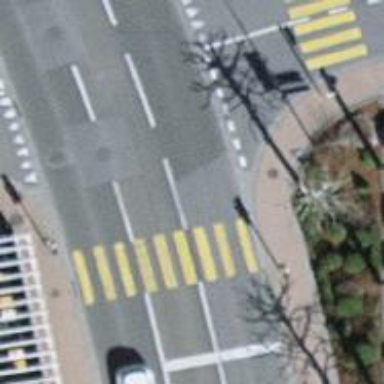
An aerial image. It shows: Road crossing with traffic signals.